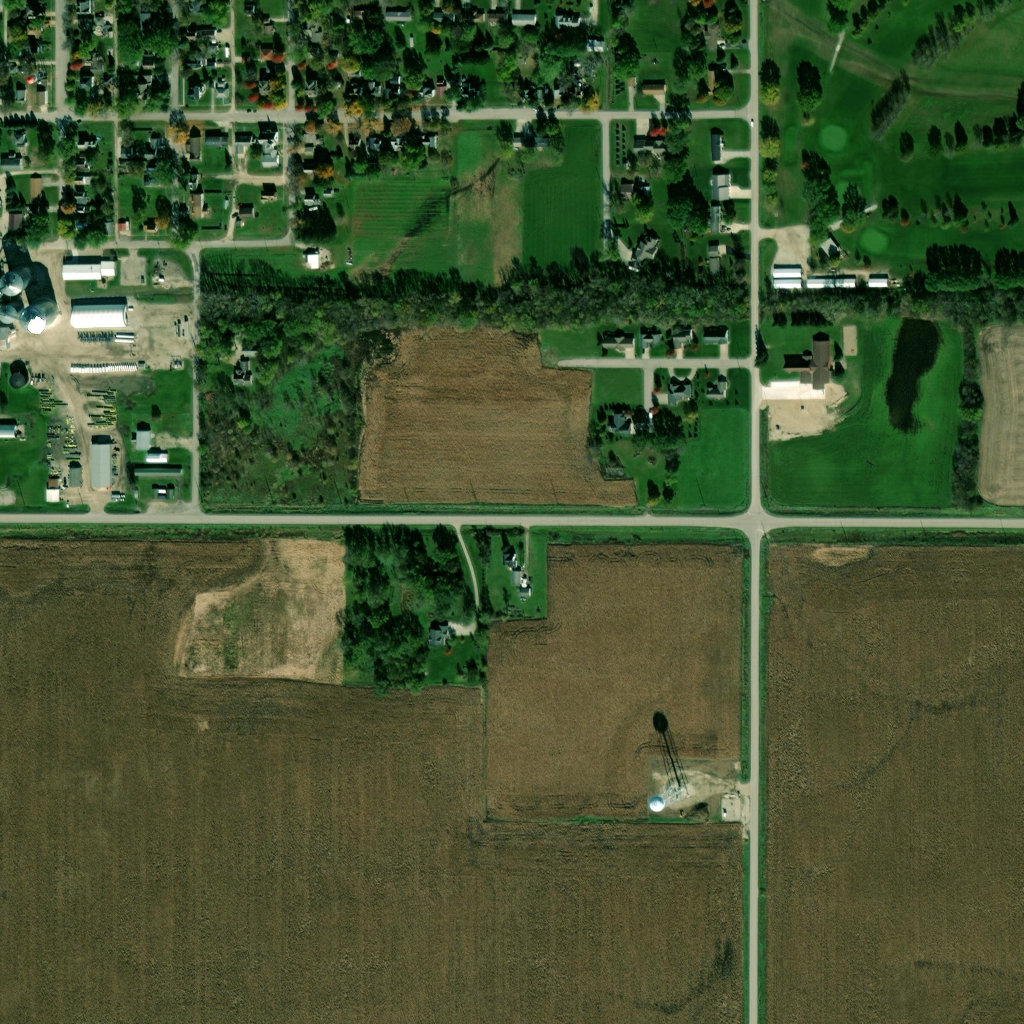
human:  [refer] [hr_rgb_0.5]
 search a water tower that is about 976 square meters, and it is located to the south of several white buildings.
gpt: <box>[[62, 75, 66, 80, 0]]</box>